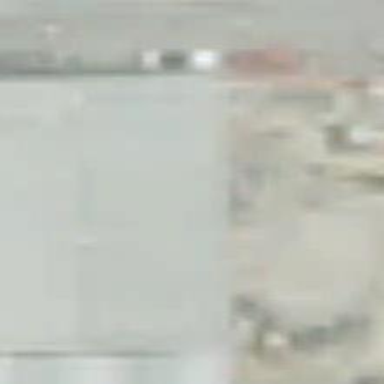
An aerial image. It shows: Warehouse building.